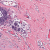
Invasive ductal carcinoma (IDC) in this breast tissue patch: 0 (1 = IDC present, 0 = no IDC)